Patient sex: F
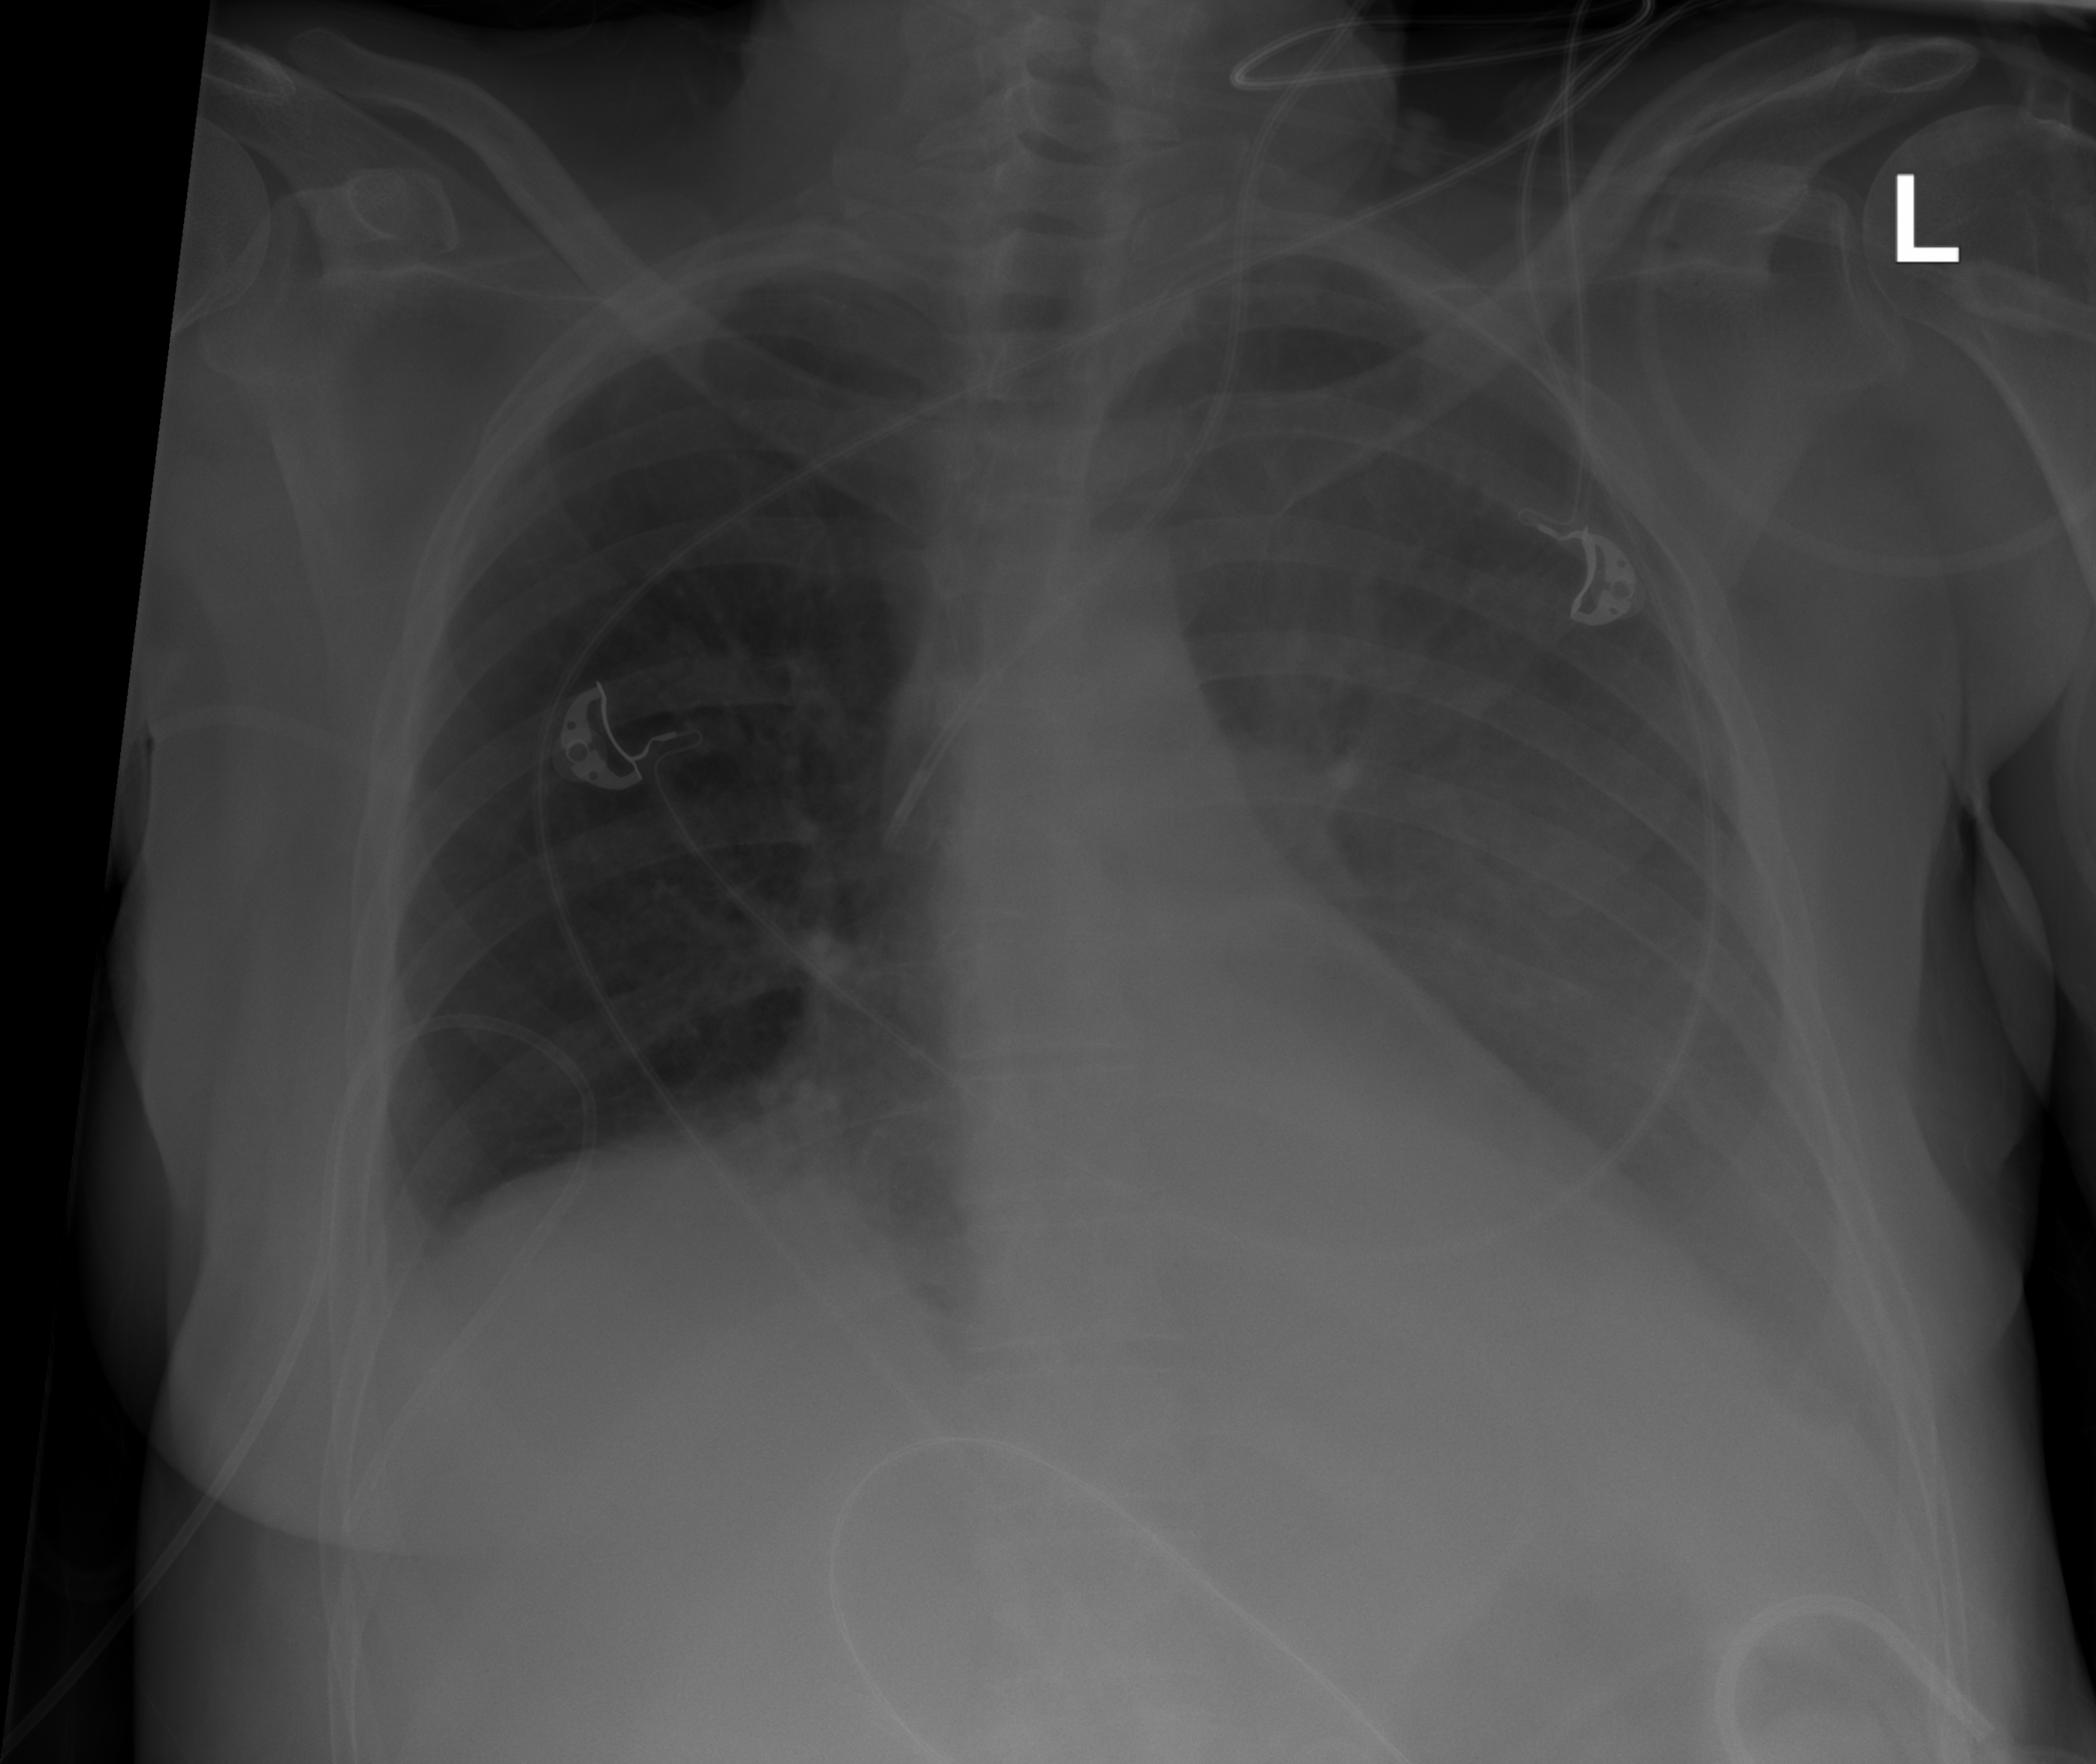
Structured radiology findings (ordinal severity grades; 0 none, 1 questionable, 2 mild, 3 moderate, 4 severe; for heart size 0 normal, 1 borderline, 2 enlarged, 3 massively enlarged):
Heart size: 0
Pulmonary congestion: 0
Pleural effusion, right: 2
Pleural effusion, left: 3
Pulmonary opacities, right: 0
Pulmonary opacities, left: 0
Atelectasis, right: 2
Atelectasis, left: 2